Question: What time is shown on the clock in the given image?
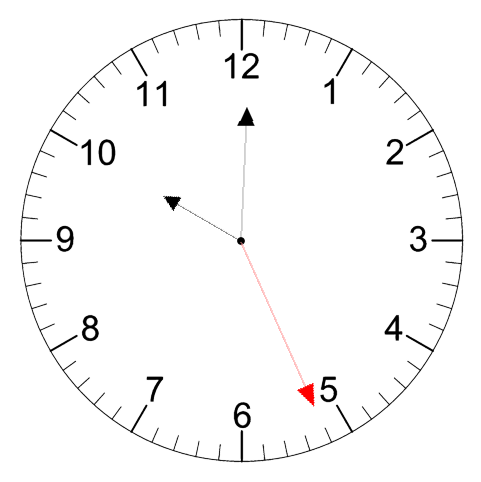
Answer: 10:00:26